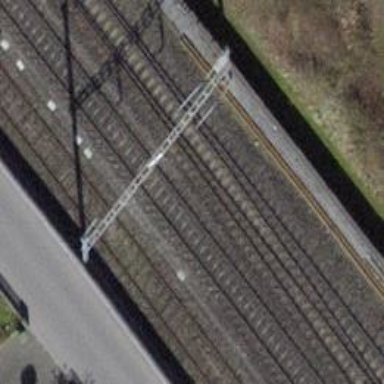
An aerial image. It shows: Single-track electrified railway siding with contact line for service.